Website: bh-photo
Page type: billing-address
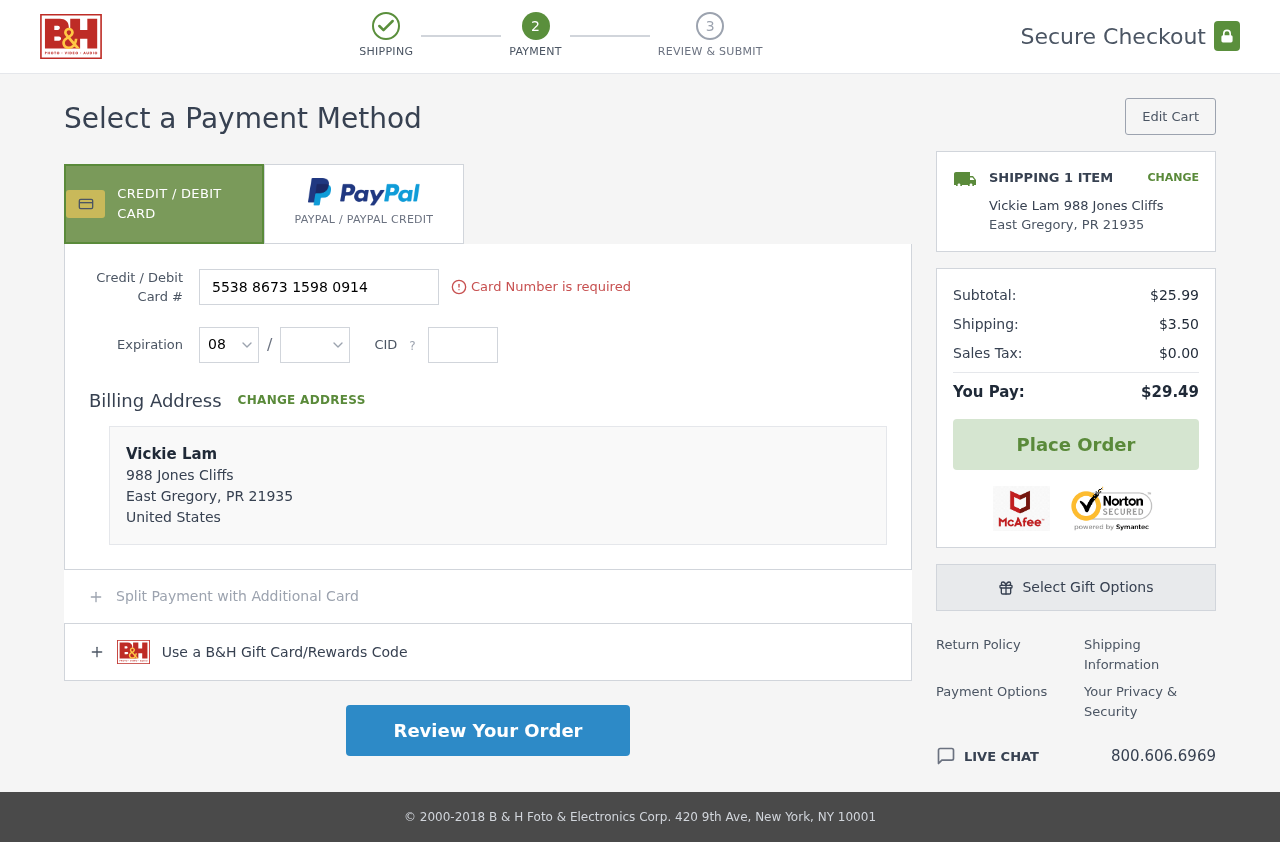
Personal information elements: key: PII_CARD_CVV
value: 675
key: PII_CARD_EXPIRY_MONTH
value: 08
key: PII_CARD_EXPIRY_YEAR
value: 27
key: PII_CARD_NUMBER
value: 5538 8673 1598 0914
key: PII_CITY
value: East Gregory
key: PII_COUNTRY
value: United States
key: PII_FULLNAME
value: Vickie Lam
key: PII_FULLNAME2
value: Vickie Lam
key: PII_POSTCODE
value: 21935
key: PII_STATE_ABBR
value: PR
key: PII_STREET
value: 988 Jones Cliffs
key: PII_STATE
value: PR
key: PII_POSTCODE_FULL
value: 21935
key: PII_POSTCODE_NUMERIC
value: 21935
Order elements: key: ORDER_NUM_ITEMS
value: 1
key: ORDER_SUBTOTAL
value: $25.99
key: ORDER_SHIPPING_COST
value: $3.50
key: ORDER_TAX
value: $0.00
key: ORDER_TOTAL
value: $29.49